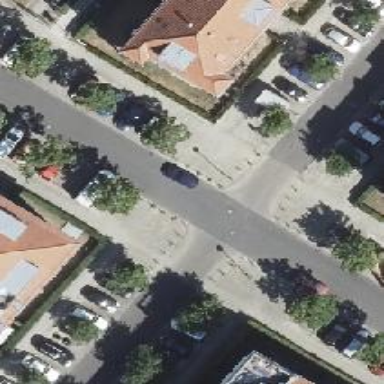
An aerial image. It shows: Residential road with asphalt surface and separate sidewalk.